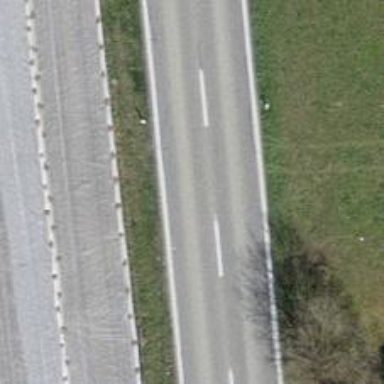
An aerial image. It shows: Secondary road with asphalt surface.